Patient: sex F, age 58
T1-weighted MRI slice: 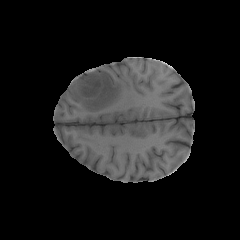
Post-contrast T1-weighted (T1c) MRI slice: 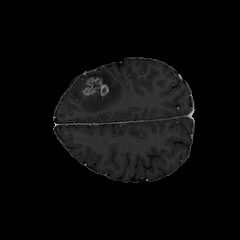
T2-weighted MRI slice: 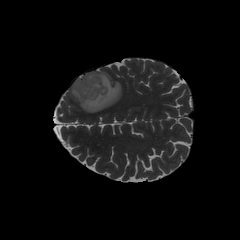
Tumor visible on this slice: yes
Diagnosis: Glioblastoma, IDH-wildtype
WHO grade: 4